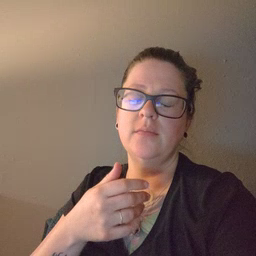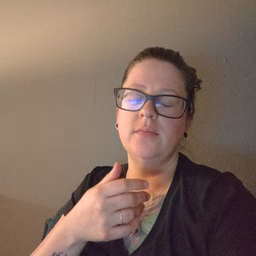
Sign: grass